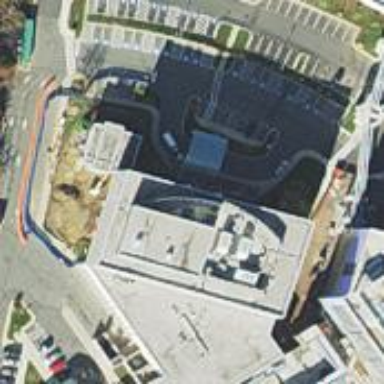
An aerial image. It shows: Hospital building.